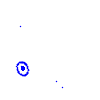
Particle: electron